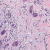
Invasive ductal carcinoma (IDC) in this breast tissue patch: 0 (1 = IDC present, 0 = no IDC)